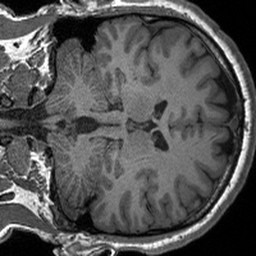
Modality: T1w
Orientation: coronal
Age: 28
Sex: male